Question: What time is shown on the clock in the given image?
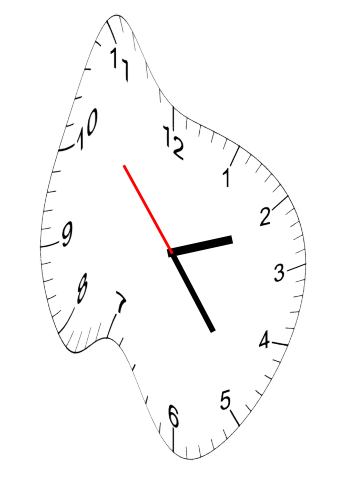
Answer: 02:23:53